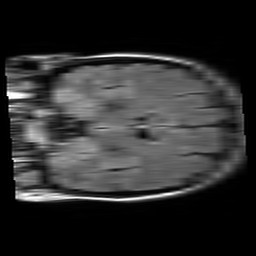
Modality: FLAIR
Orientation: coronal
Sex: female
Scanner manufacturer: philips
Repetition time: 11 s
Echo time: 0.125 s